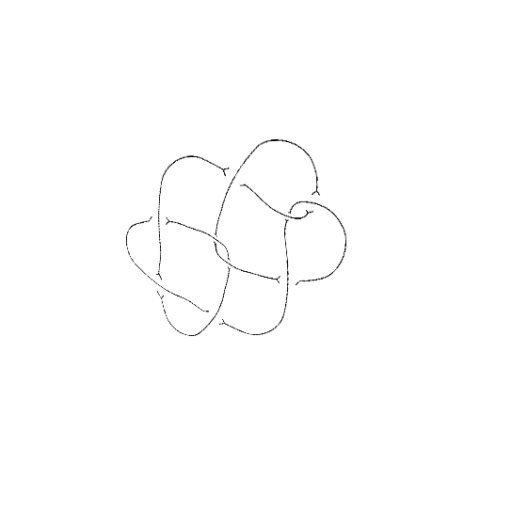
Crossing number: 9